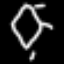
Label: diamond